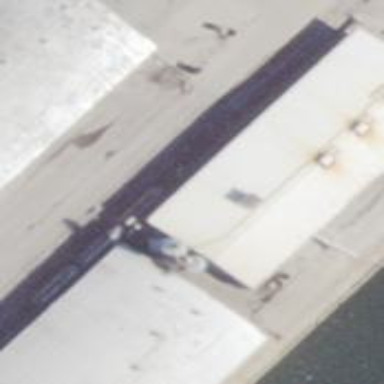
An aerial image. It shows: Warehouse.